Question: Ok this is how the main file uses those include pm files
'''
use Dancer;
use Net::OAuth2::Client;
use HTTP::Request::Common;
sub client {
Net::OAuth2::Client->new(
'0', # OAuth 2.0 client_id
'1234567890abcdef', # OAuth 2.0 client_secret
site => 'http://www.deviantart.com',
authorize_path => 'https://www.deviantart.com/oauth2/draft15/authorize?response_type=code',
access_token_path => 'https://www.deviantart.com/oauth2/draft15/token?grant_type=authorization_code',
access_token_method => 'GET',
)->web_server(
redirect_uri => uri_for('/auth/deviantart/callback')
);
}
'''
I have put those PM files in same directory as this but it fails because can not locate

Those files begins like this
'''
package Net::OAuth2::Client;
package HTTP::Request::Common;
package Dancer;
'''
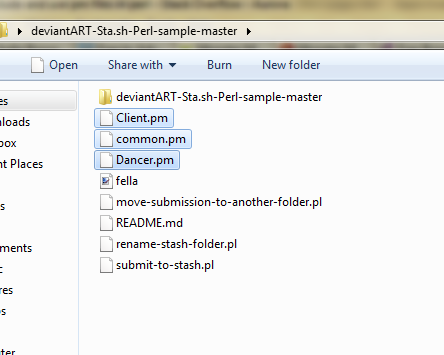
Answer: Perl expects to find 'Foo::Bar::Baz' in '$PERL5LIB/Foo/Bar/Baz.pm'
It also expects the modules to come with their dependencies. Don't just copy the specific '.pm' file. Install the module properly using 'cpanm' (or 'cpan' or another CPAN installer).
You seem to be using Windows...
If you are using ActiveState Perl, then you probably should look to its PPM installer.
If you are using Strawberry Perl, then it will have a cpan installer and you can just run:
'''
cpan Net::OAuth2::Client
'''
on the command line.